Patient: sex M, age 63
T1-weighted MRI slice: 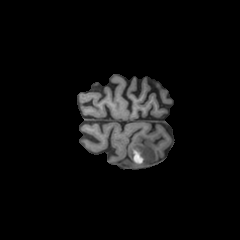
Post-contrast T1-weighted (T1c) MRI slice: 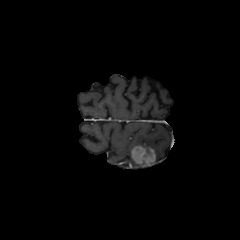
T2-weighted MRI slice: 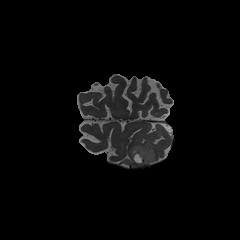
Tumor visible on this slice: yes
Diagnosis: Glioblastoma, IDH-wildtype
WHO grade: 4